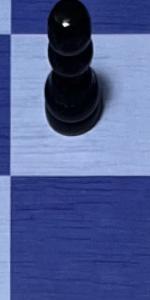
Label: Empty